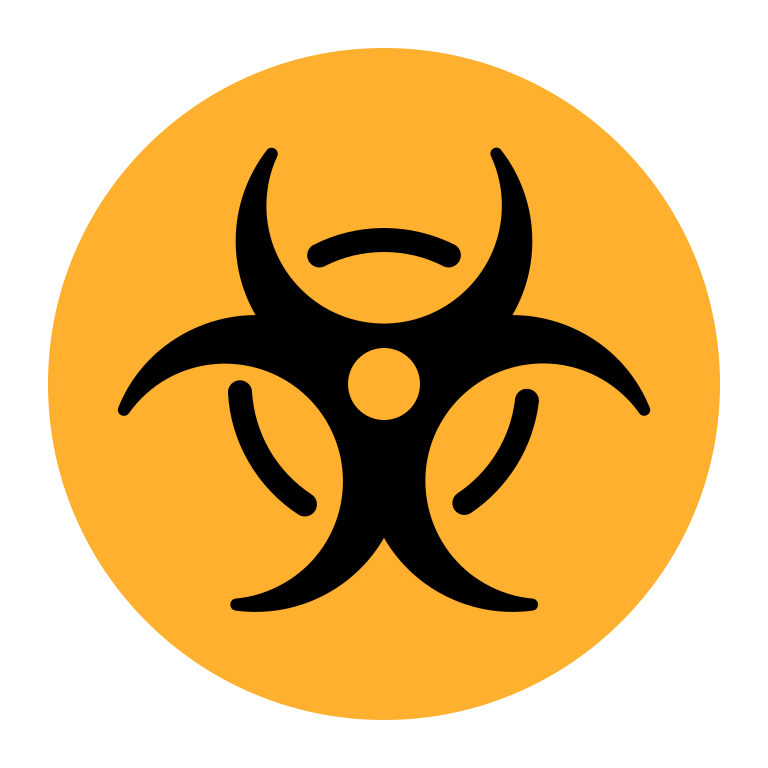
biohazard flat